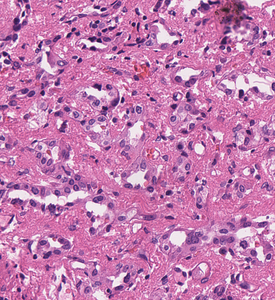
Tumor epithelial tissue: yes
Tumor-associated stroma tissue: yes
Normal tissue: no